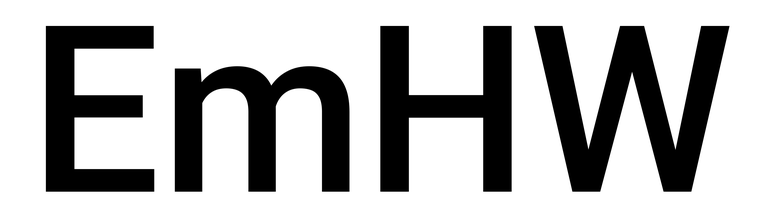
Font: Roboto_Medium